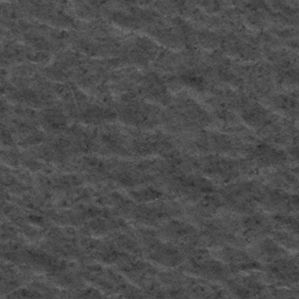
Label: frost